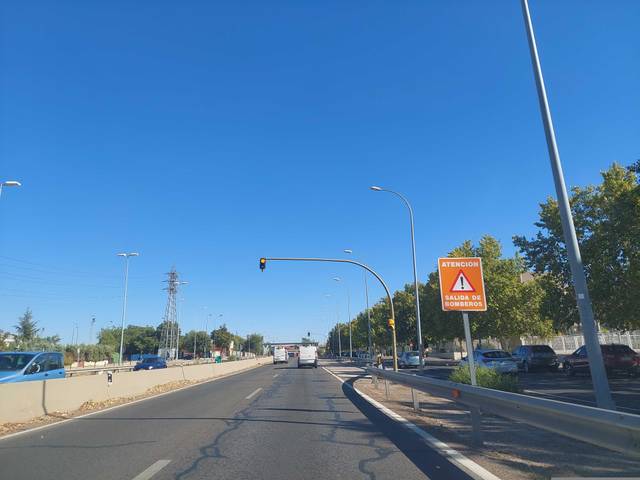
Region: Spain
Coordinates: 40.315, -3.743